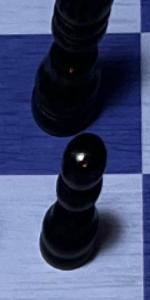
Label: Pawn_Black